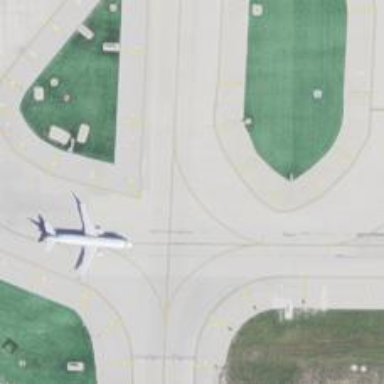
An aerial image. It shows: Image of taxiway at airport.